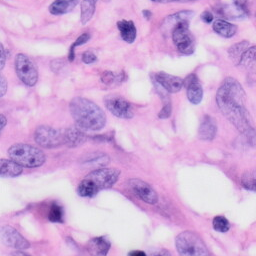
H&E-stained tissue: Skin